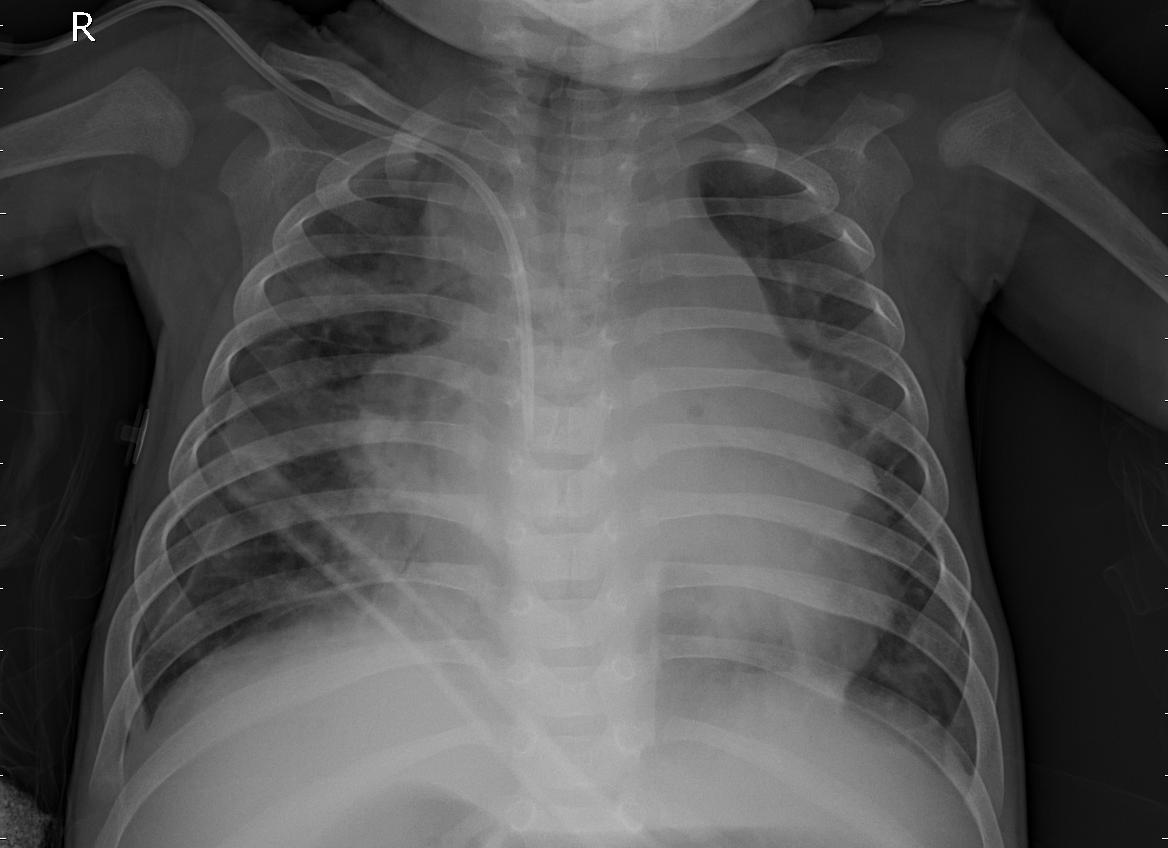
Diagnosis: PNEUMONIA